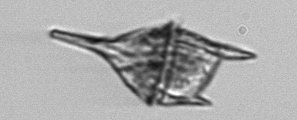
Label: Tripos_lineatus